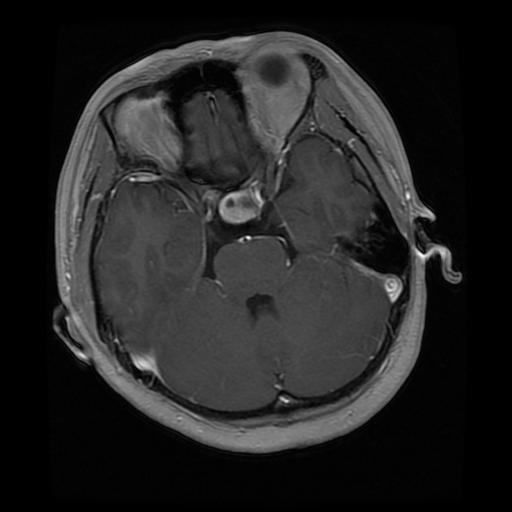
Label: pituitary